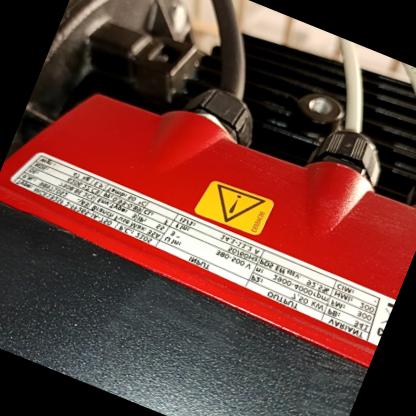
Klasa: tabliczka-znamionowa